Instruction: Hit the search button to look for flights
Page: home
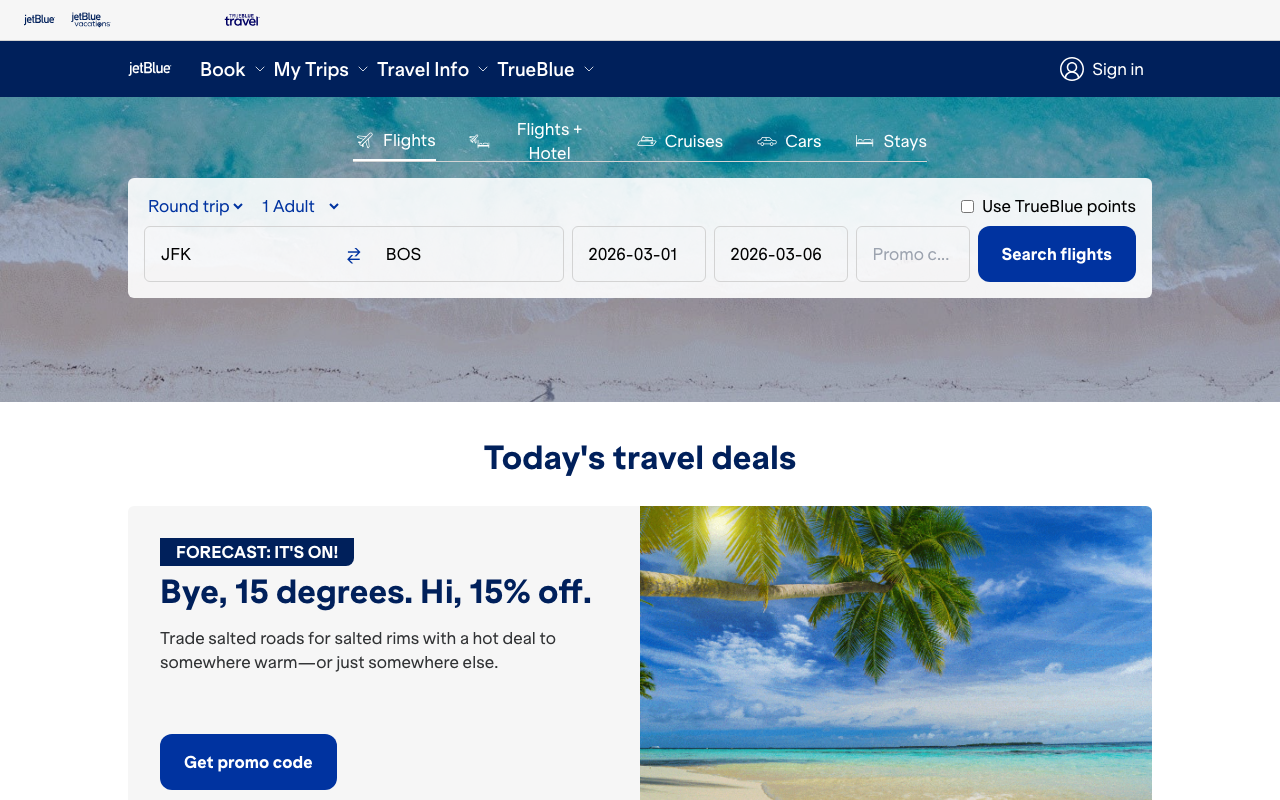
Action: click